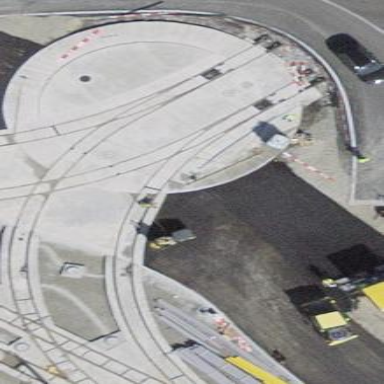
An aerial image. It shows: Unclassified road with asphalt surface leading to roundabout.